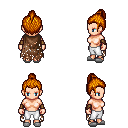
a pixel art fantasy rpg character, female body template, human, light skin, brown tattered cape, white pants, dark blonde short topknot hairstyle, cloth bracers, white slippers, four views (front, back, left, right), 2x2 character sprite sheet, small pixel art, hard edges, no anti-aliasing